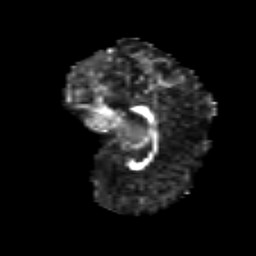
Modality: FA
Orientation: sagittal
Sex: female
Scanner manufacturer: siemens
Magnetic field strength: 3 T
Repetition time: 5 s
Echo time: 0.071 s